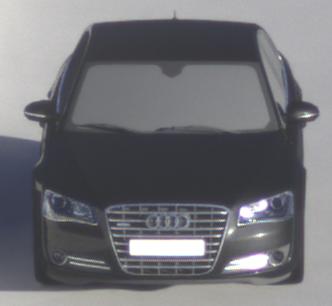
Make: Audi
Model: A8 D4
Model produced from: 2009
Model produced until: 2017
Doors: 4
Color: black
Road condition: dry road
Daytime: sunrise or sunset
Contrast: high contrast